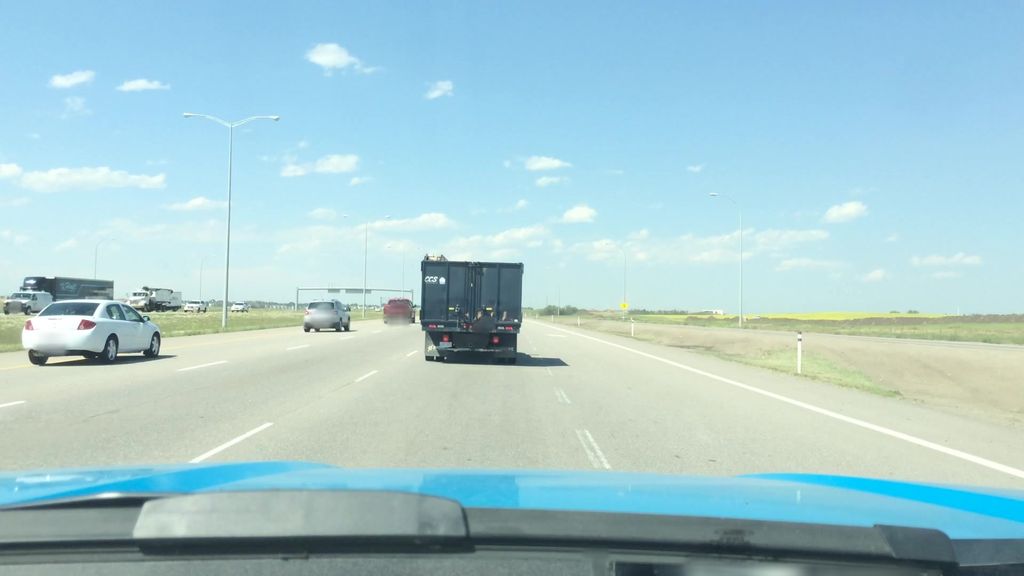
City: calgary